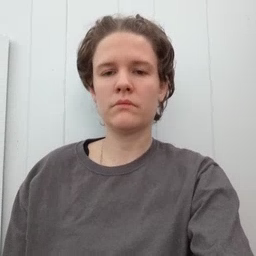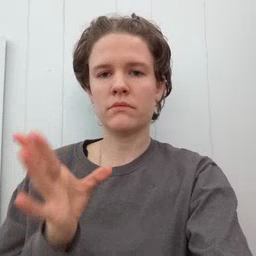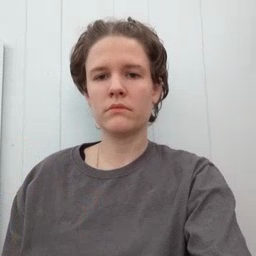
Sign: yucky